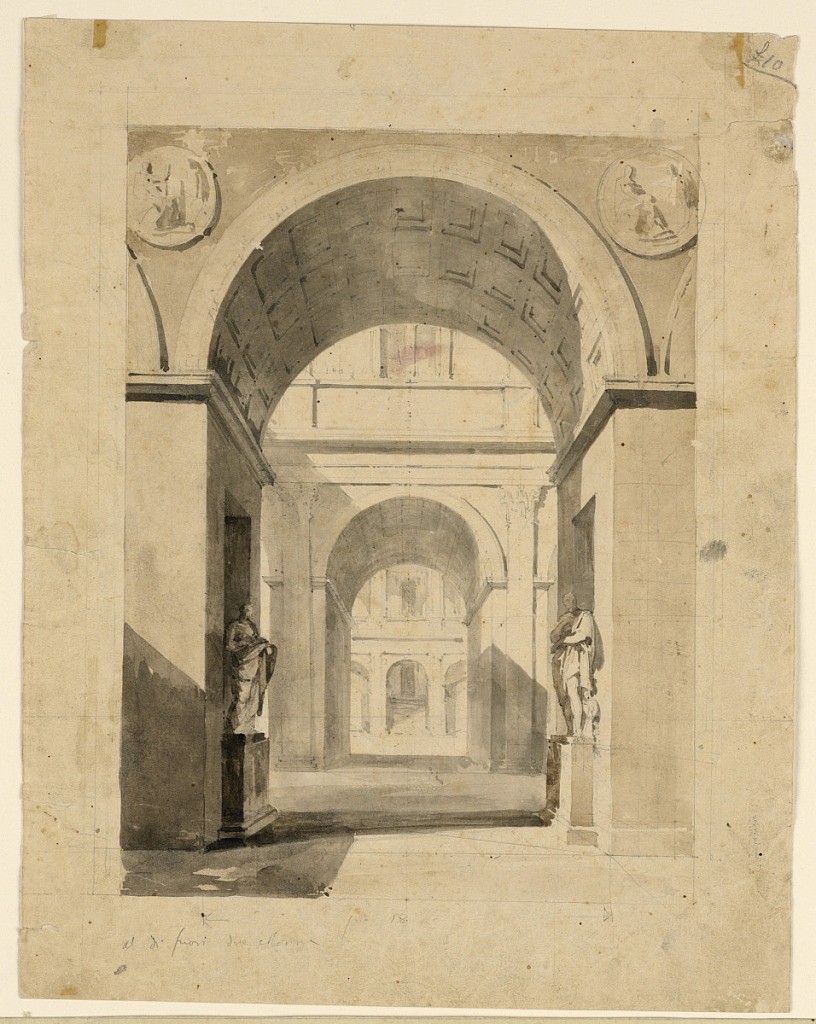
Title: Stage Design, Palace Courts
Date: early 19th century
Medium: Brush and sepia wash, graphite on paper
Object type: Drawing
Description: Horizontal rectangle. View into palace courts through archways. Two sculptured figures in foreground. Unfinished.